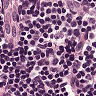
Metastatic tissue present: no